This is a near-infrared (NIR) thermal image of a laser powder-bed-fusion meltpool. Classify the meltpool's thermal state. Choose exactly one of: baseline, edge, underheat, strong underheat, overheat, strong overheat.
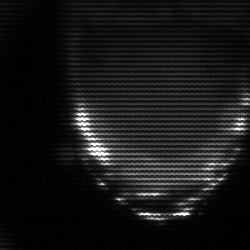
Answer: edge